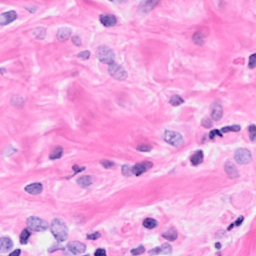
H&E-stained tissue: Breast